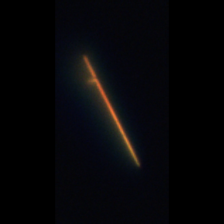
Taxon: Pennate
Group: Diatoms